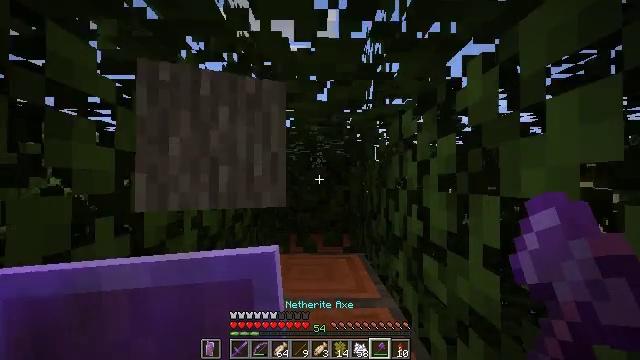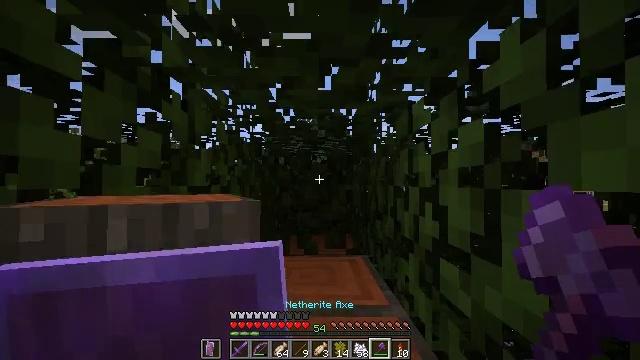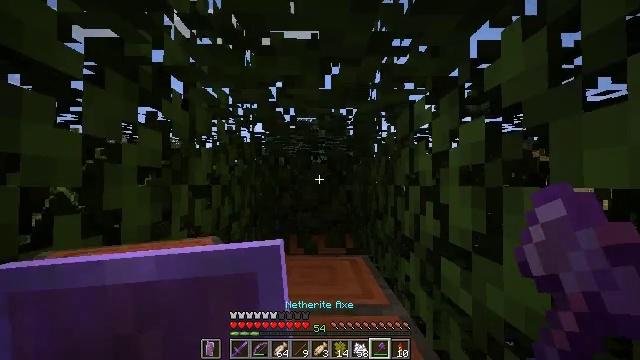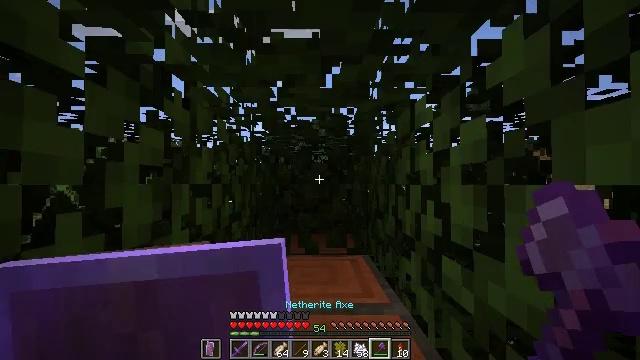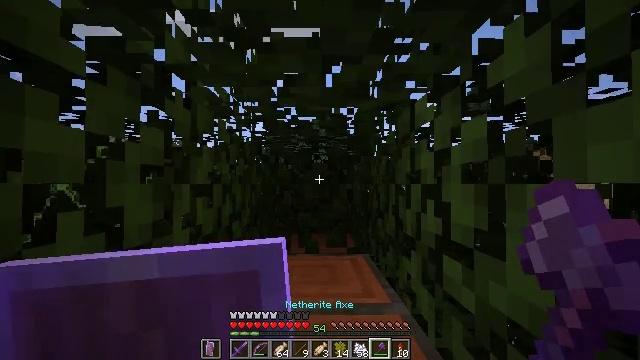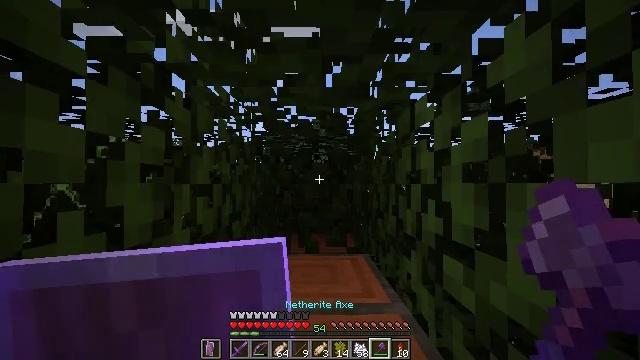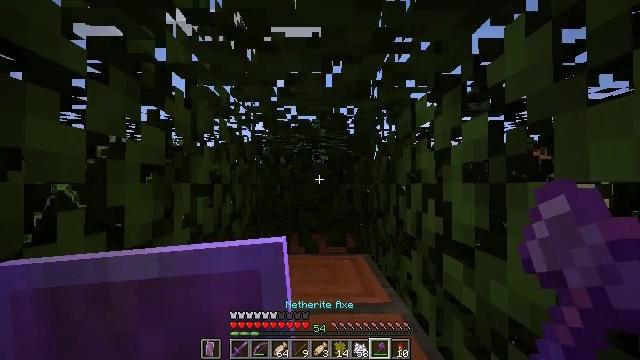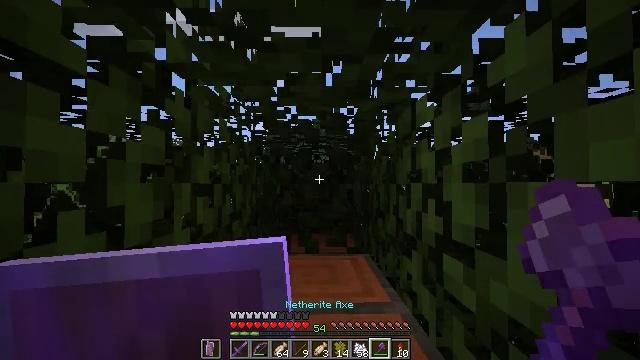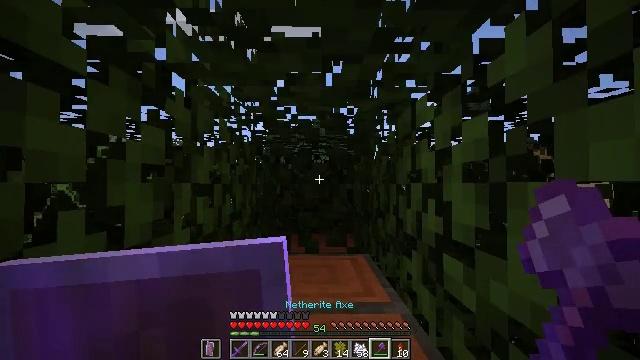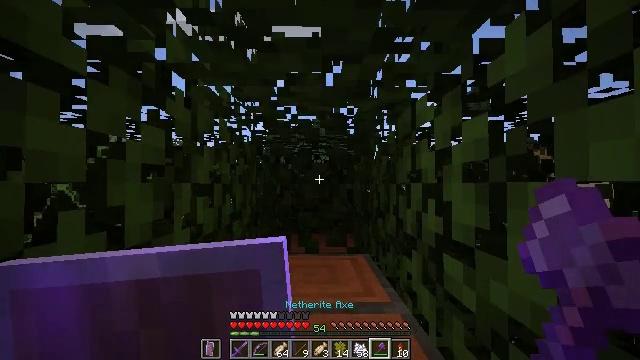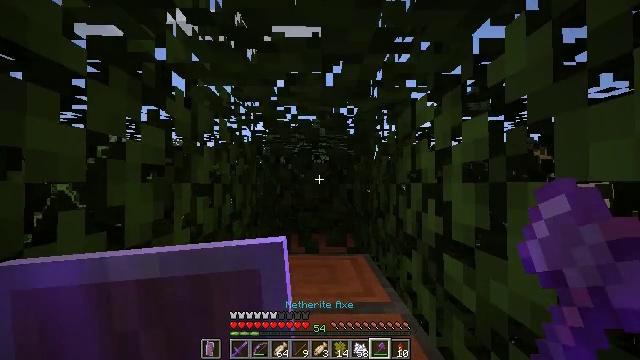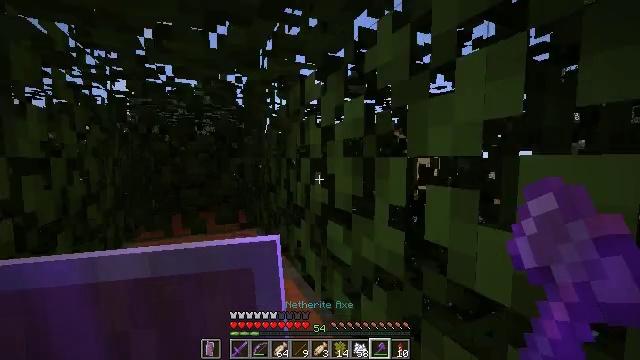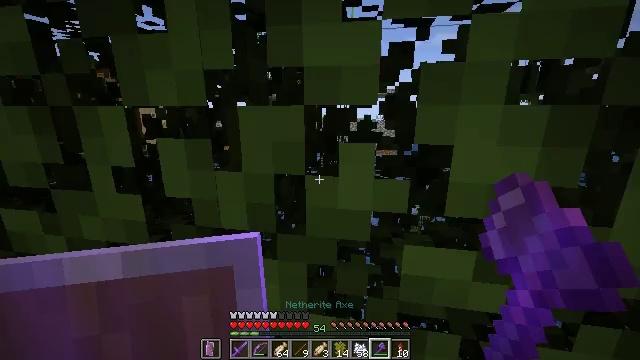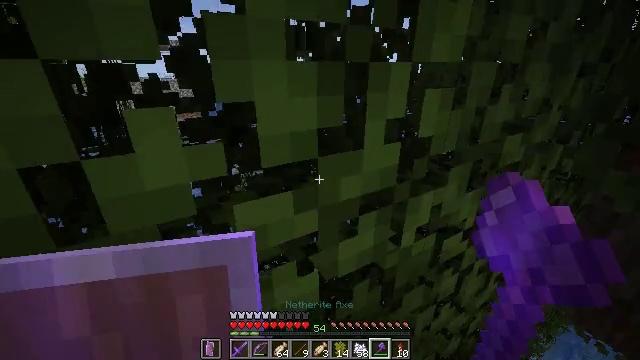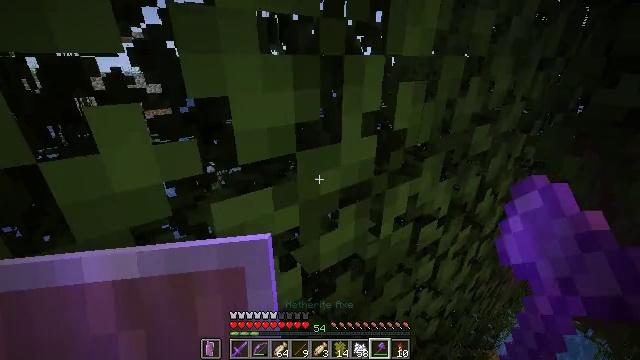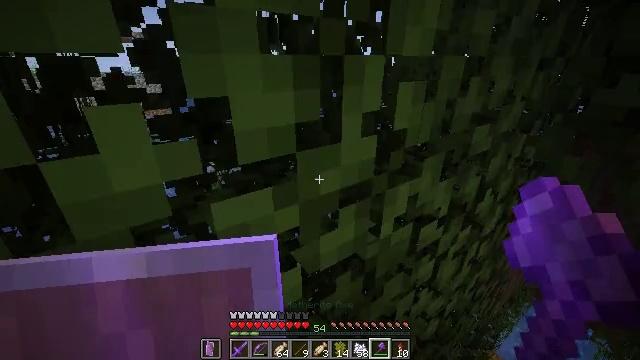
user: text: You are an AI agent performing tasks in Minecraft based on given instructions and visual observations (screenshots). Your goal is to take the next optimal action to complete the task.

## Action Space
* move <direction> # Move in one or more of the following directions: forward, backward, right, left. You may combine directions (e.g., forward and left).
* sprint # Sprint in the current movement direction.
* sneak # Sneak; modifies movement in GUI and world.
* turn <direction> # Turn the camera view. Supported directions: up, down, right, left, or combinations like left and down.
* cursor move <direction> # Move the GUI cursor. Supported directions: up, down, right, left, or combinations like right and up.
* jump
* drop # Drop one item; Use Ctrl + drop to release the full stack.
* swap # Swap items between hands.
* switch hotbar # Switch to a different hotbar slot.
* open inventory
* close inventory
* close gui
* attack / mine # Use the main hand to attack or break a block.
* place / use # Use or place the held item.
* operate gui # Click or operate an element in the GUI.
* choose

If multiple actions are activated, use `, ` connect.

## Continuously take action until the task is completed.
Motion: motion action
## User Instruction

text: Break the acacia log from the tree.
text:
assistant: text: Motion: move forward
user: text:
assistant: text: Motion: no_op
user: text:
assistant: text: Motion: no_op
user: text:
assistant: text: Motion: no_op
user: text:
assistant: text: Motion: no_op
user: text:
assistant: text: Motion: no_op
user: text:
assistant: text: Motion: no_op
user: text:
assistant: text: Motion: no_op
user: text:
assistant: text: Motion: no_op
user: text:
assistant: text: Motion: no_op
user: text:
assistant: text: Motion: turn right and down
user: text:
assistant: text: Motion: turn right and down
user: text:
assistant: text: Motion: turn right and down
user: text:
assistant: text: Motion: turn right and down
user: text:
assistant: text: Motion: no_op
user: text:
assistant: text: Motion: no_op
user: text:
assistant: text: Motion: turn left and up
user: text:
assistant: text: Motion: turn left and up
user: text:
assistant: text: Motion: turn left and up
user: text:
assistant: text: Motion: turn left and up
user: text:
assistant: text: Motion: turn left and up
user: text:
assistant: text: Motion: no_op
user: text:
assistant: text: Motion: no_op
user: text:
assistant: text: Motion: no_op
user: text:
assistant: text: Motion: no_op
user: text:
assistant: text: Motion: no_op
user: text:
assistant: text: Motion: no_op
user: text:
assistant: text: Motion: no_op
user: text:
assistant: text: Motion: no_op
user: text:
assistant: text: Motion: turn right